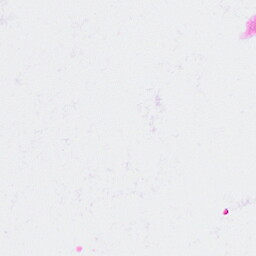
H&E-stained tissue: Breast